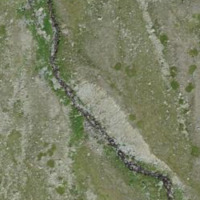
EUNIS habitat code: 26
Species observed at this site:
Vaccinium vitis-idaea